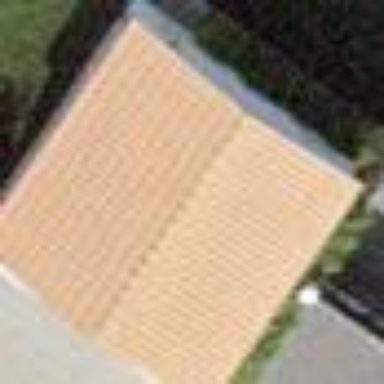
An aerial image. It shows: Garage building.